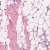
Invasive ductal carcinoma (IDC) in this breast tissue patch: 1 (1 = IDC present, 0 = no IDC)